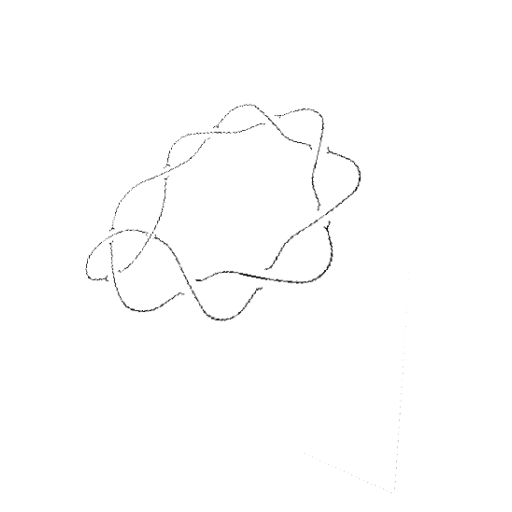
Crossing number: 10